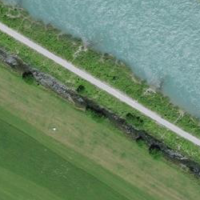
EUNIS habitat code: 52
Species observed at this site:
Cornus sanguinea
Cinclus cinclus
Tussilago farfara
Lysimachia vulgaris